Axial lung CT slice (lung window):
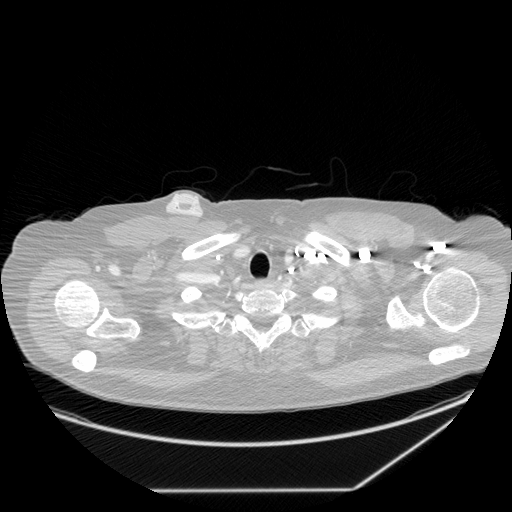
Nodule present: no